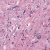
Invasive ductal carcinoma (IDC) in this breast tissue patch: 1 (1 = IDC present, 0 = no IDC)